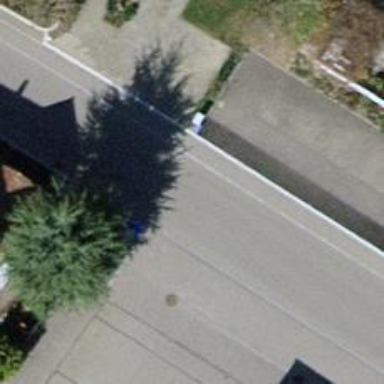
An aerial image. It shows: Residential road with asphalt surface and sidewalk on the left.